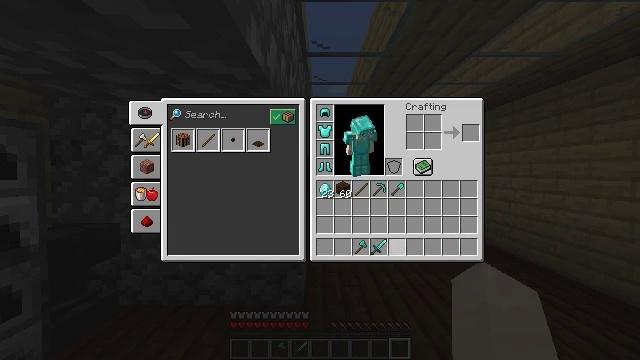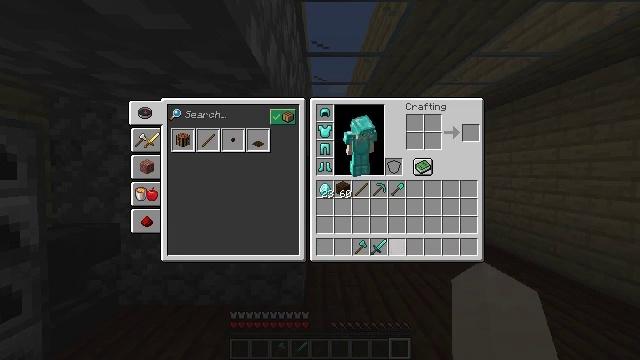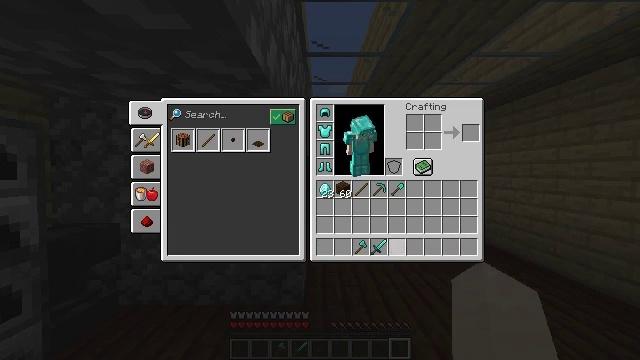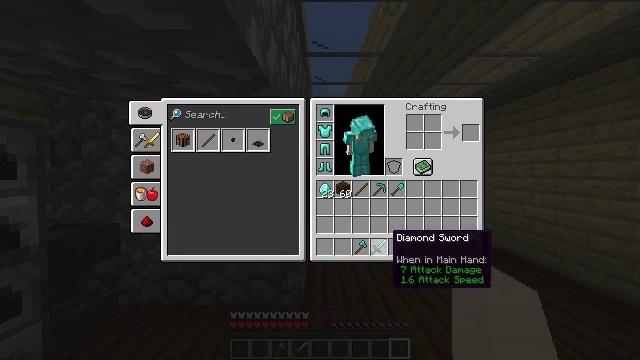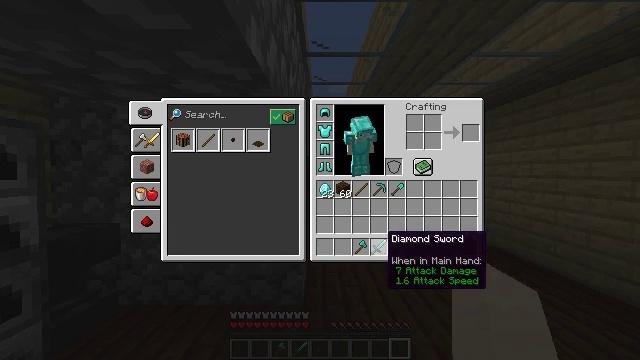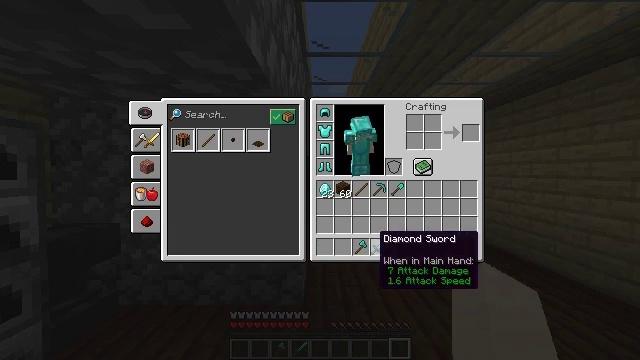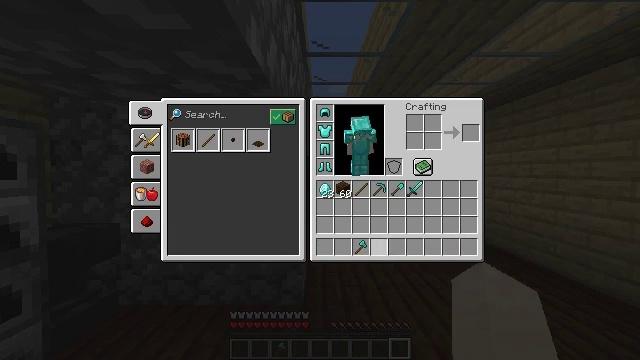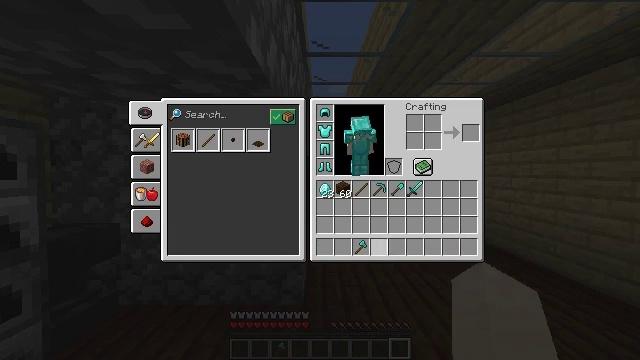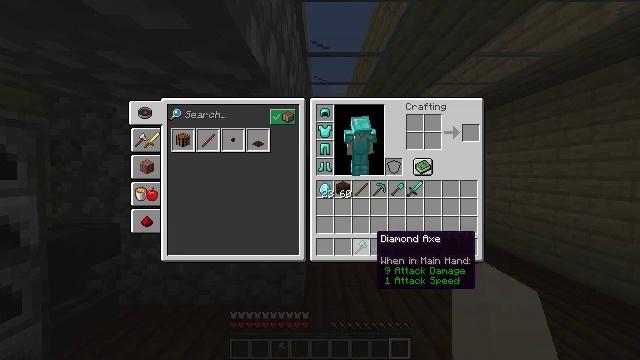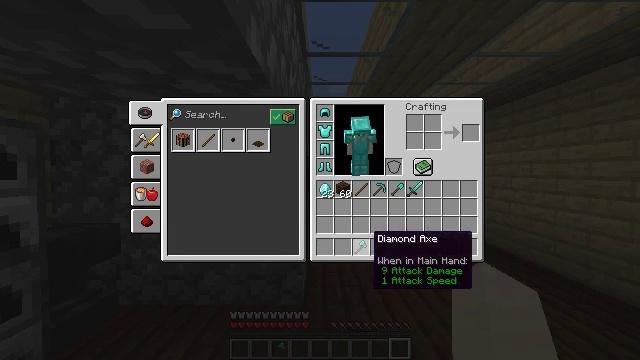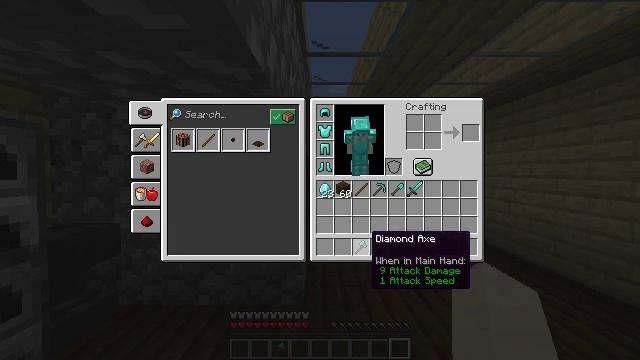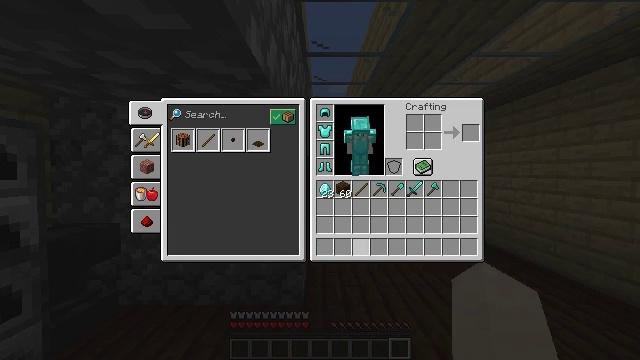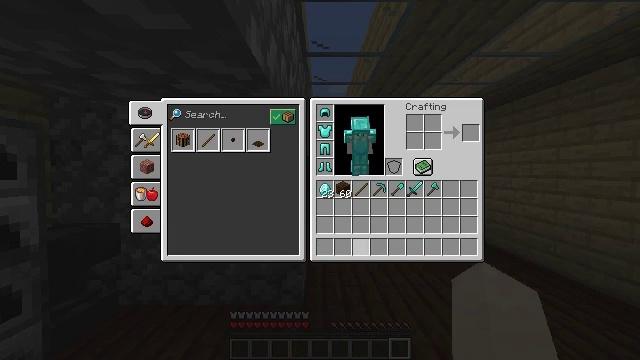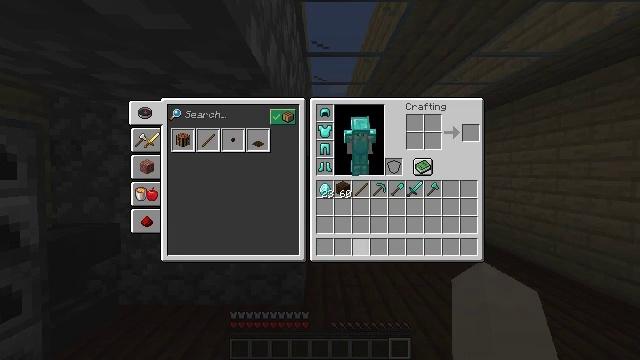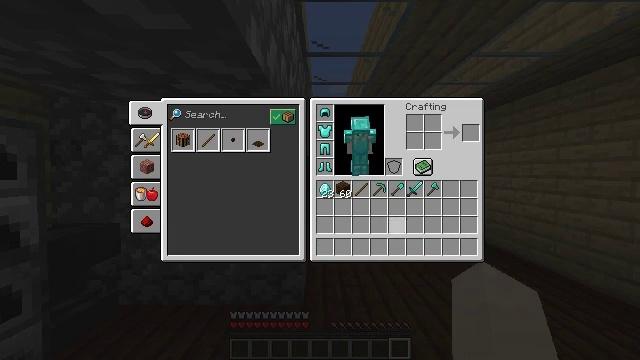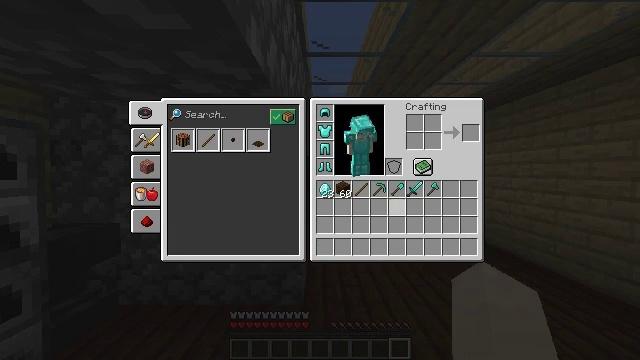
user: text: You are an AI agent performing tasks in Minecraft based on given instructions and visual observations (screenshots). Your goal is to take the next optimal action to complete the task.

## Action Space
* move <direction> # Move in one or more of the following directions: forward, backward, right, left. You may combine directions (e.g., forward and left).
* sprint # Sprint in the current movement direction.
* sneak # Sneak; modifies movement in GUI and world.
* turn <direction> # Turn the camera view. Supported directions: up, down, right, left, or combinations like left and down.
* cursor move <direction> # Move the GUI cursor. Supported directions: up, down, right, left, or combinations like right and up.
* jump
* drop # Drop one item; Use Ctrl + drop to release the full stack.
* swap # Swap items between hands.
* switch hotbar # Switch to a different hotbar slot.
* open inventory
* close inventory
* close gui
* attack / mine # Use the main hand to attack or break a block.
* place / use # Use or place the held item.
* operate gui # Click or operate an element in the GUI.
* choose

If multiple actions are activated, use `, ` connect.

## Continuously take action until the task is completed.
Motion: motion action
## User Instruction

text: Break the wall torch for relocation.
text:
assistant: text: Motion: sneak, operate gui
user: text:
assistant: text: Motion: sneak, operate gui
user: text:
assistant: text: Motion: sneak, cursor move left
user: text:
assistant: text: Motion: sneak
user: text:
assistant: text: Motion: sneak, cursor move left
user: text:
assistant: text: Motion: sneak, operate gui
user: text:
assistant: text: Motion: sneak, operate gui
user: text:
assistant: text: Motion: sneak
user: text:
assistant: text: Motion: sneak
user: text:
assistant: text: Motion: sneak
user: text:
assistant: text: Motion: sneak, operate gui
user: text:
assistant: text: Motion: sneak, operate gui
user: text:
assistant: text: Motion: sneak, operate gui
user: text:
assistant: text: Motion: sneak, cursor move right and up
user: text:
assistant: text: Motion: sneak, cursor move up
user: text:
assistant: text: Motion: sneak
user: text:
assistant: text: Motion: sneak
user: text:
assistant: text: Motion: sneak
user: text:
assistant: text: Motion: sneak
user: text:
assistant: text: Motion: sneak
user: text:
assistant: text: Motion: sneak
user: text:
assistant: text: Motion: sneak, cursor move right
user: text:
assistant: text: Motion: sneak, cursor move right
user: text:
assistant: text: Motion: sneak
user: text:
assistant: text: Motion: sneak, cursor move left
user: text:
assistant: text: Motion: sneak
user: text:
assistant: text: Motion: sneak
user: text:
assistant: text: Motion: sneak, cursor move right
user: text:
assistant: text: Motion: sneak, cursor move left
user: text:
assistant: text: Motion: sneak, cursor move left